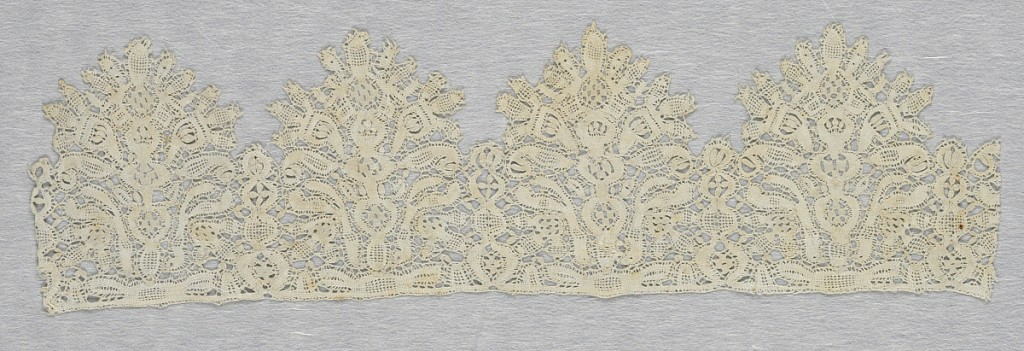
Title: Border
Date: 1600–1650
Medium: linen Technique: bobbin lace, discontinuous tape
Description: Small scale floral and geometric shapes set within repeat grouping of four pendants.